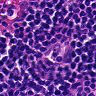
Metastatic tissue present: no